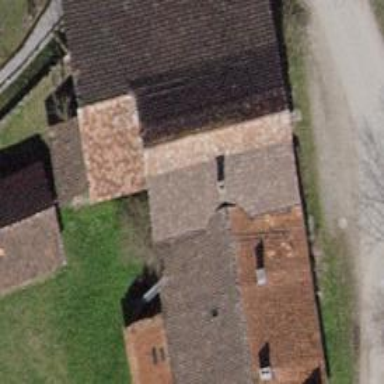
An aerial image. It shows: Barn.